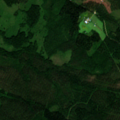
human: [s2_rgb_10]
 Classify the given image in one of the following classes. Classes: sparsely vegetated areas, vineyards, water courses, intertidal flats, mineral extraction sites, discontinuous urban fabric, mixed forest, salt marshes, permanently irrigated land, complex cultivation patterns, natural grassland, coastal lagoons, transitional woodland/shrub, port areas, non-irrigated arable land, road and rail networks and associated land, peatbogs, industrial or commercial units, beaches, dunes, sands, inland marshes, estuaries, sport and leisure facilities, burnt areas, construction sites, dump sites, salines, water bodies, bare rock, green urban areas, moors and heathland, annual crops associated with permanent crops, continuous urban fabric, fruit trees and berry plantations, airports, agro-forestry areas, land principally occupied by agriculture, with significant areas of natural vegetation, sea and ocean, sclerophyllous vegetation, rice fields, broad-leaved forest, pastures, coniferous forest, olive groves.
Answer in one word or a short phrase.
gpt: coniferous forest, mixed forest, transitional woodland/shrub